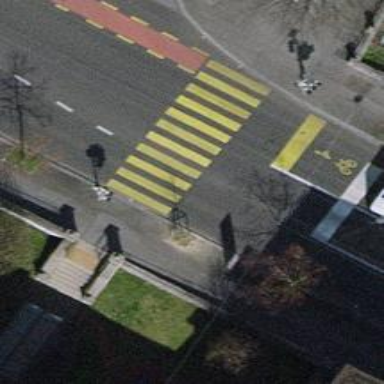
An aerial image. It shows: Crossing with traffic signals.